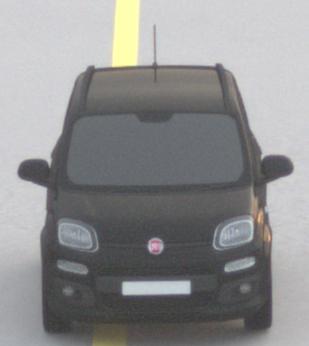
Make: Fiat
Model: Panda 1.2 8V
Detailed model: Panda (312)
Model produced from: 2013/02
Model produced until: 2013/12
Doors: 5
Color: black
Road condition: dry road
Daytime: sunrise or sunset
Contrast: low contrast